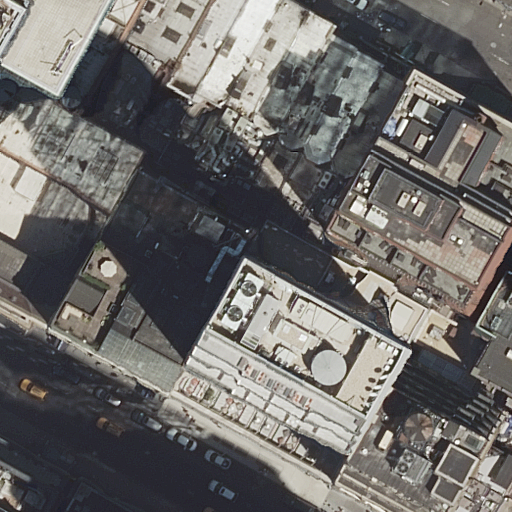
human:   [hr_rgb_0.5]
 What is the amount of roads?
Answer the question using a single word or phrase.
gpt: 2

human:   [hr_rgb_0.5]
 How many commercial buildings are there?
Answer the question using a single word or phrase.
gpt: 0

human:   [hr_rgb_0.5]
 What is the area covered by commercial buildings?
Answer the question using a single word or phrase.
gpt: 0m2

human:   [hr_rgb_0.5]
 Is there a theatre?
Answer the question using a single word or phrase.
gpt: yes

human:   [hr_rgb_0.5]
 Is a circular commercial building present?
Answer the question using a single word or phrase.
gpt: no

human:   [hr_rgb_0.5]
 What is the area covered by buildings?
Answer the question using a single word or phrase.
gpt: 8112m2

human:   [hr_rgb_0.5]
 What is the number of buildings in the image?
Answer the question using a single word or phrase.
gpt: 19

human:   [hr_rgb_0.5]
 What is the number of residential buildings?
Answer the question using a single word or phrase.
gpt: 13

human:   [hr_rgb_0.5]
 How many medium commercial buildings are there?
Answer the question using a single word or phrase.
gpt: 0

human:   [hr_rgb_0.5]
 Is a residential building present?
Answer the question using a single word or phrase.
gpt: yes

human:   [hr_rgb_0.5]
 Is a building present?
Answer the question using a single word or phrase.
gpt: yes

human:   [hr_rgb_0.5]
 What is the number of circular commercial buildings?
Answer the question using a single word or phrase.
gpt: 0

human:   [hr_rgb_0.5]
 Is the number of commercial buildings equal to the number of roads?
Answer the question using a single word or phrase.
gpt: no

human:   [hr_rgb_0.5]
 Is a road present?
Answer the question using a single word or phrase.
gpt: yes

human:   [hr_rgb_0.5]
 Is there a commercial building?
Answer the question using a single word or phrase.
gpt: no

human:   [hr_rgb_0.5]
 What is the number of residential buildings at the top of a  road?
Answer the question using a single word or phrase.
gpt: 10

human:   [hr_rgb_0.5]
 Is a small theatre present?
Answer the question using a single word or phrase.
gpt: no

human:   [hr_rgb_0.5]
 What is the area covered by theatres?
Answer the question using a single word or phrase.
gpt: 1040m2

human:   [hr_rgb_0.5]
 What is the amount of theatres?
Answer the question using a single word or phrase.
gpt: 1

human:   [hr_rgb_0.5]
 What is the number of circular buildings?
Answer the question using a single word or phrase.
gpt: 0

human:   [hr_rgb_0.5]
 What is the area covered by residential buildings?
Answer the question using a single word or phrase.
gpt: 3407m2

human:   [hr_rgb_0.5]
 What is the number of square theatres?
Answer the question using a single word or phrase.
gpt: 0

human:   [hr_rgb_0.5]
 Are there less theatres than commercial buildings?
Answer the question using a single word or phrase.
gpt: no

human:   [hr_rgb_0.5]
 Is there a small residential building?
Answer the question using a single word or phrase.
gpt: yes

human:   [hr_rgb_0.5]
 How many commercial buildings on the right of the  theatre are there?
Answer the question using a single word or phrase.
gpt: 0

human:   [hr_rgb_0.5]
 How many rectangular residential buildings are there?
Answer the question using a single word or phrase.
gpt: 12

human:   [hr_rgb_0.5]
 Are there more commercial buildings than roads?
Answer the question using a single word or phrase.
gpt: no

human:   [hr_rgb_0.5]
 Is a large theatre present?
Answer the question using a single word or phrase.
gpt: yes

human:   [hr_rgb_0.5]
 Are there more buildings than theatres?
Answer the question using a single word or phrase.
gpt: yes

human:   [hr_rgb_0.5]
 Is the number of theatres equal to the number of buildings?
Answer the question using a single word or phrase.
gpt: no

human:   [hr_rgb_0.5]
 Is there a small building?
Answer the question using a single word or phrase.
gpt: yes

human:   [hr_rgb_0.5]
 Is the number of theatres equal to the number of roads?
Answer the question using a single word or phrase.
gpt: no

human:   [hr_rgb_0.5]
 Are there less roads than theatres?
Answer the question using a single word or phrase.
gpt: no

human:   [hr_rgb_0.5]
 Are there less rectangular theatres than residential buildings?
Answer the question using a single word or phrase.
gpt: yes

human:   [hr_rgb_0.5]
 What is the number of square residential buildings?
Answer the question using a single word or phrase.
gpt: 0

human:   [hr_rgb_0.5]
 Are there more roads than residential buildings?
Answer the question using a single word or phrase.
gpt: no

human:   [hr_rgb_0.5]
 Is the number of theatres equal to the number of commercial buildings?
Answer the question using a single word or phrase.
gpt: no

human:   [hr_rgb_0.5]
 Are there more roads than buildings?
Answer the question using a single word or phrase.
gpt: no

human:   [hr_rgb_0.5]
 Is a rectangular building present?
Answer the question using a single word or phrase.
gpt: yes

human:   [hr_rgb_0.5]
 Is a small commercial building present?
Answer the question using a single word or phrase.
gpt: no

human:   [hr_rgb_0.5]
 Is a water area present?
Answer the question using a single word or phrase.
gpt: no

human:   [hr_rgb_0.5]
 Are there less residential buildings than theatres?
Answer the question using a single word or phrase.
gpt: no

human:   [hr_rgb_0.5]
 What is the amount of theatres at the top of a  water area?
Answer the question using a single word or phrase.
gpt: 0

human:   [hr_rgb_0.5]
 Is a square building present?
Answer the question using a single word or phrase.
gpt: no

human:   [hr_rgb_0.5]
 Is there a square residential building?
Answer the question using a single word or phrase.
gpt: no

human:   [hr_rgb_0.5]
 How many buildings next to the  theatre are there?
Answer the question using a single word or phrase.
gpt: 19

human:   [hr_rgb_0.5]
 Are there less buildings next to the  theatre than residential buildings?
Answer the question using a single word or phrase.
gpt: no

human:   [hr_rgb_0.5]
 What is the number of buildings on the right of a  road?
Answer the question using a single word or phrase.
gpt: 13

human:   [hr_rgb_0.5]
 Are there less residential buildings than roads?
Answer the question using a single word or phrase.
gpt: no

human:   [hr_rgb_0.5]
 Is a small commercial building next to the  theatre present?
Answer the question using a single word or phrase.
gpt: no

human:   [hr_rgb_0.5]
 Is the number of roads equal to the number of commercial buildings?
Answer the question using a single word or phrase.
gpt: no

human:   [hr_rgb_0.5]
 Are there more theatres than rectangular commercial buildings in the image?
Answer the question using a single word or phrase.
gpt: yes

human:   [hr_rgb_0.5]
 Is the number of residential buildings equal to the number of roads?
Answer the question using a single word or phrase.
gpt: no

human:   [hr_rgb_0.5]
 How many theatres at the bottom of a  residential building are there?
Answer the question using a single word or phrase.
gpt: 0

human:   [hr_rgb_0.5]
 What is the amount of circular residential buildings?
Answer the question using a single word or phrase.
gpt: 0

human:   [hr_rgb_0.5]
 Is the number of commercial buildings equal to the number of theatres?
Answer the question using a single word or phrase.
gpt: no

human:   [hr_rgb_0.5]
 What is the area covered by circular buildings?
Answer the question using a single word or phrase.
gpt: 0m2

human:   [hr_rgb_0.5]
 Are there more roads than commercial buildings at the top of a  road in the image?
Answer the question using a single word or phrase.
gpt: yes

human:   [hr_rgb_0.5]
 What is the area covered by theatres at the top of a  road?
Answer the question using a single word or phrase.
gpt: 1040m2

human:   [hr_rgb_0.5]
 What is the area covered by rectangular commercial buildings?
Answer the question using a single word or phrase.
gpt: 0m2

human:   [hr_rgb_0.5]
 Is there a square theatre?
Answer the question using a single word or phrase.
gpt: no

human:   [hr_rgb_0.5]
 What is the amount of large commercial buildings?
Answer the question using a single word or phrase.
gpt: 0

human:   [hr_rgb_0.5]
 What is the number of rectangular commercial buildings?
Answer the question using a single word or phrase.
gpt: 0

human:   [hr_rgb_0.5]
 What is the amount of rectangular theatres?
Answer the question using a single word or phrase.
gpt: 0